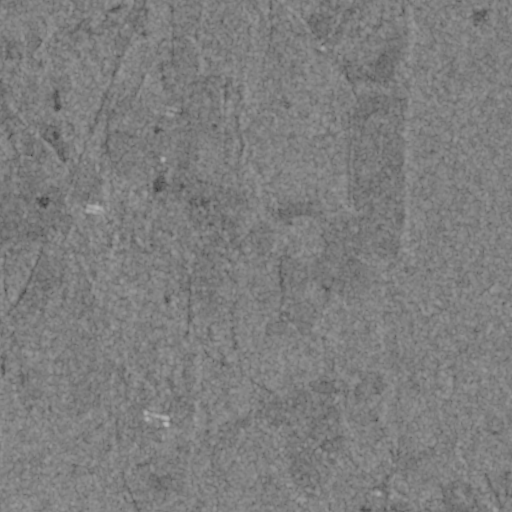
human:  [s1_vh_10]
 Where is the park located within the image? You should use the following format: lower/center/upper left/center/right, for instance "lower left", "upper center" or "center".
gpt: The park is located in the lower right of the image.
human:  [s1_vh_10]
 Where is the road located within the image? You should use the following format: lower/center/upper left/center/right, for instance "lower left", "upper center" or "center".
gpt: There is no road in the image.

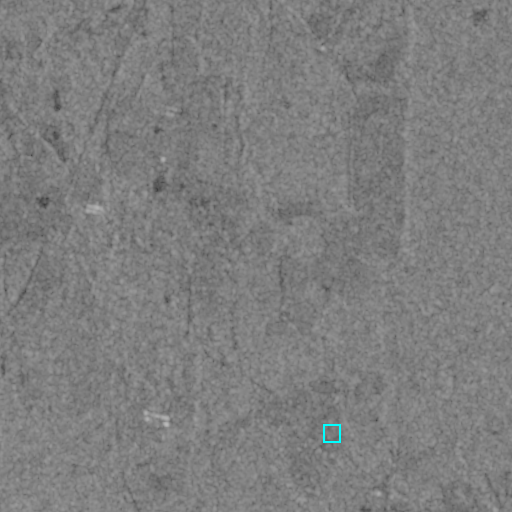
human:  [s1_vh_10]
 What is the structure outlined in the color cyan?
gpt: The structure outlined in cyan is a park.
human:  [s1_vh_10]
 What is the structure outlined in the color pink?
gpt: There is no pink outline.